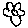
Label: flower